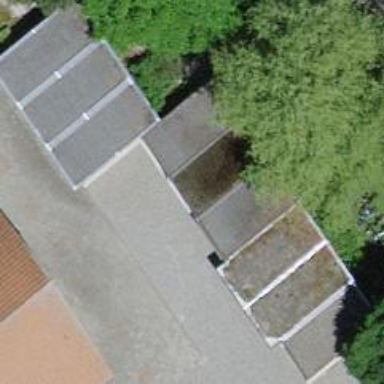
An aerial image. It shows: Garage building.